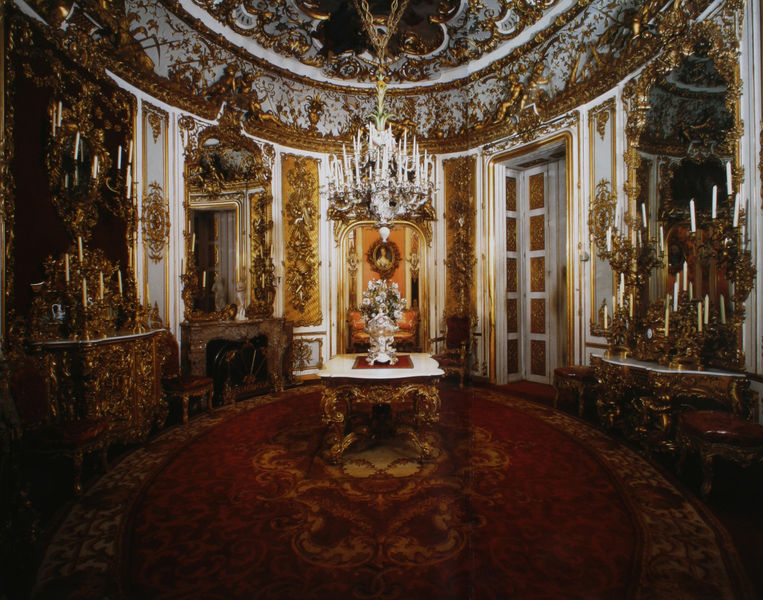
Titel: Speisezimmer
Künstler: Georg Dollmann
Standort: Graswangtal
Institution: Schloss Linderhof
Schlagwörter: dunkel, gemälde, weiß, braun, hell, licht, marmor, raum, stuhl, stühle, tisch, tische, tür, zimmer, rot, schloss, ornament, teppich, regal, wand, barock, samt, bild, möbel, portrait, porträt, spiegel, boden, gold, interieur, sessel, decke, innen, rokkoko, rokoko, kamin, ofen, oval, rund, statue, vase, bilder, kommode, sofa, türen, saal, arch, candelabra, chair, chandelier, fancy, hall, lamp, ornate, palace, red, velvet, white, window, tafel, armchair, carpet, chairs, empty, france, golden, interior, painting, room, salon, seat, table, wall, windows, woman, yellow, dekor, ornamente, verzierung, decorative, flowers, mirror, mirrors, pattern, picture, rug, tapestry, flügeltür, kerzen, kronleuchter, leuchter, lüster, stuck, brown, chandalier, floor, foto, medaillon, porzellan, palast, altar, intarsie, kerzenständer, kerzenleuchter, üppig, flower, silver, fresken, roof, baroque, kassetten, konsolen, kabinett, light, entrance, sekretär, teppisch, prunk, prozellan, decoration, gilt, castle, color, shadow, austria, putti, french, verzierungen, glass, photo, kandelaber, vertäfelung, door, bright, aufsatz, cupid, puti, palais, lights, mantle, fireplace, karmin, barok, design, doors, seats, walls, prachtvoll, ceiling, crystal, art, kabinet, ornaments, neuschwanstein, barrok, woven, frescen, candle, chest, leaf, chimney, spiegelsaal, hotel, medal, teppeich, candles, lavish, rococo, rich, prunksaal, rockocko, roccaile, tan, doorway, round, luxurious, mantel, royalty, ballroom, elaborate, photograph, photography, roccail, grand, tables, cream, furniture, rococco, candel, candelier, detailed, chamber, red carpet, gemach, phot, saloon, living room, roccoco, gilding, carved, amor, candlesticks, circular, panels, expensive, decor, hearth, weis, suite, palaz, canlde, interio, sala, panes, posh, decorations, pomp, inlaid, chandelir, filligree, filigree, coffered, wgite, chandlier, sihny, ceilin, splendor, tapisse, pageantry, tapestgry, grandous, granduous, oval room, domed ceiling, voluptuous, chandaleir, floor mat, barocco, rungs, chandel chandelier, l;ights, chandelire, chandler, religious shrine, elegant religious shrine